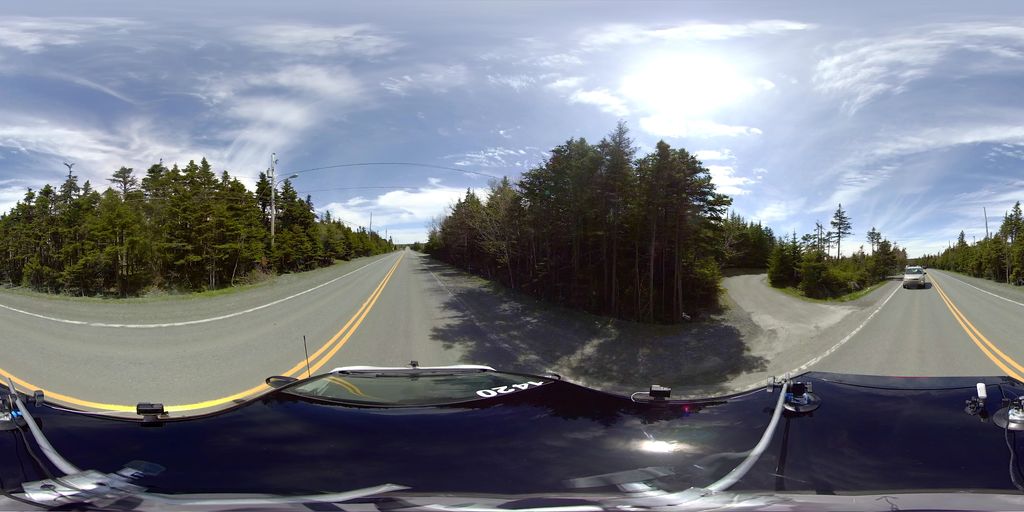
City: st_johns